Question: I have installed and configured Symfony2 in my Windows OS, using XAMPP. It shows this welcome message:

when I type the below URL in my browser:
'''
http://localhost/Symfony/web/app_dev.php/
'''
I want to create a new project, what should I do now? Is there any way to do this via GUI instead of the console.
I can tell you my path, where I have installed Symfony2.
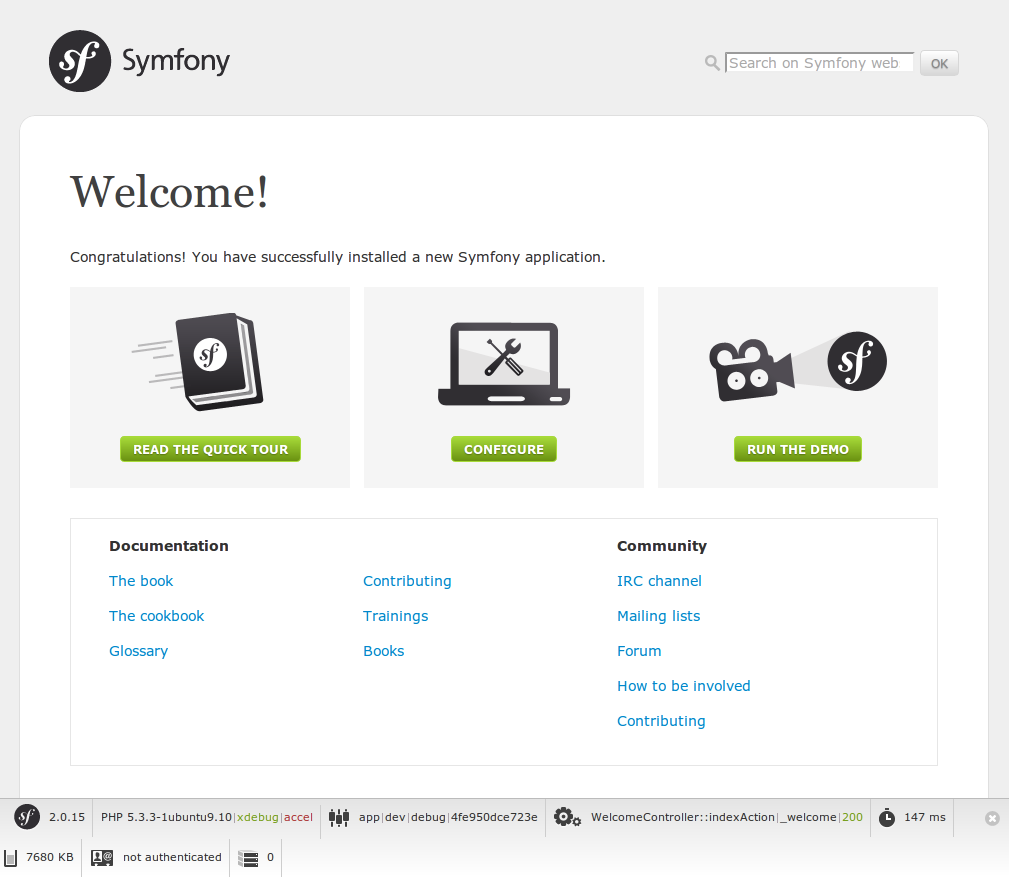
Answer: You can use netbeans IDE for development.
In symfony2 For new project we want to create new bundle.
Then follow these steps.
1. Add your existing project to netbeans.
2. Under the project you can select Symfony2->runcommands (by right clicking the project)
3. use generate:bundle command from the window (use filter for finding the command).
4. Examples and documentations are there.